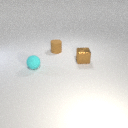
small brown rubber cylinder behind small brown metal cube